Aerial crown-view tile of a tropical tree (Barro Colorado Island, Panama), acquired 20250512:
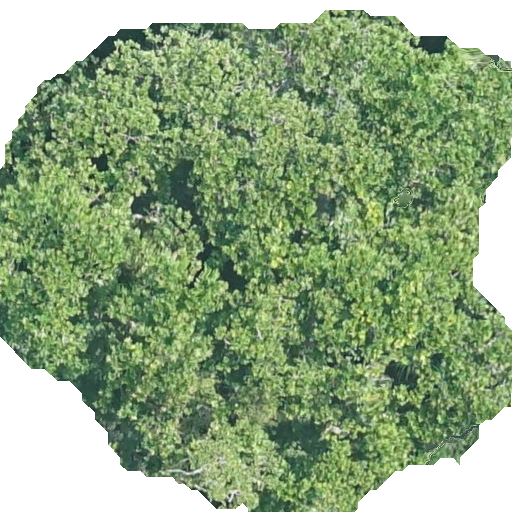
Species: Anacardium excelsum
GBIF accepted scientific name: Anacardium excelsum
Crown area: 319.587 m²